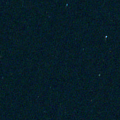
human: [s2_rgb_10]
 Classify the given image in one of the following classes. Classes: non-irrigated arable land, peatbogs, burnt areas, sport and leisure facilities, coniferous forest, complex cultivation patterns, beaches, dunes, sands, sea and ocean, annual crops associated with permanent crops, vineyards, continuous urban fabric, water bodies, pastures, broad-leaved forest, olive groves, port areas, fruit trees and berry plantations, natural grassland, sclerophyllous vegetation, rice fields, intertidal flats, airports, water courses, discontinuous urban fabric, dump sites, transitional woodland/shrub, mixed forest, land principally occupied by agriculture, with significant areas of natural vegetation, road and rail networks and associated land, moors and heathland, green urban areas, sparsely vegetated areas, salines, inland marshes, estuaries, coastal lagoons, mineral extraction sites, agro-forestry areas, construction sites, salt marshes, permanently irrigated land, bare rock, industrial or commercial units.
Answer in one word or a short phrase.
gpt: sea and ocean